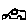
Label: car